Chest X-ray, PA view. Patient: 54 years old, sex F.
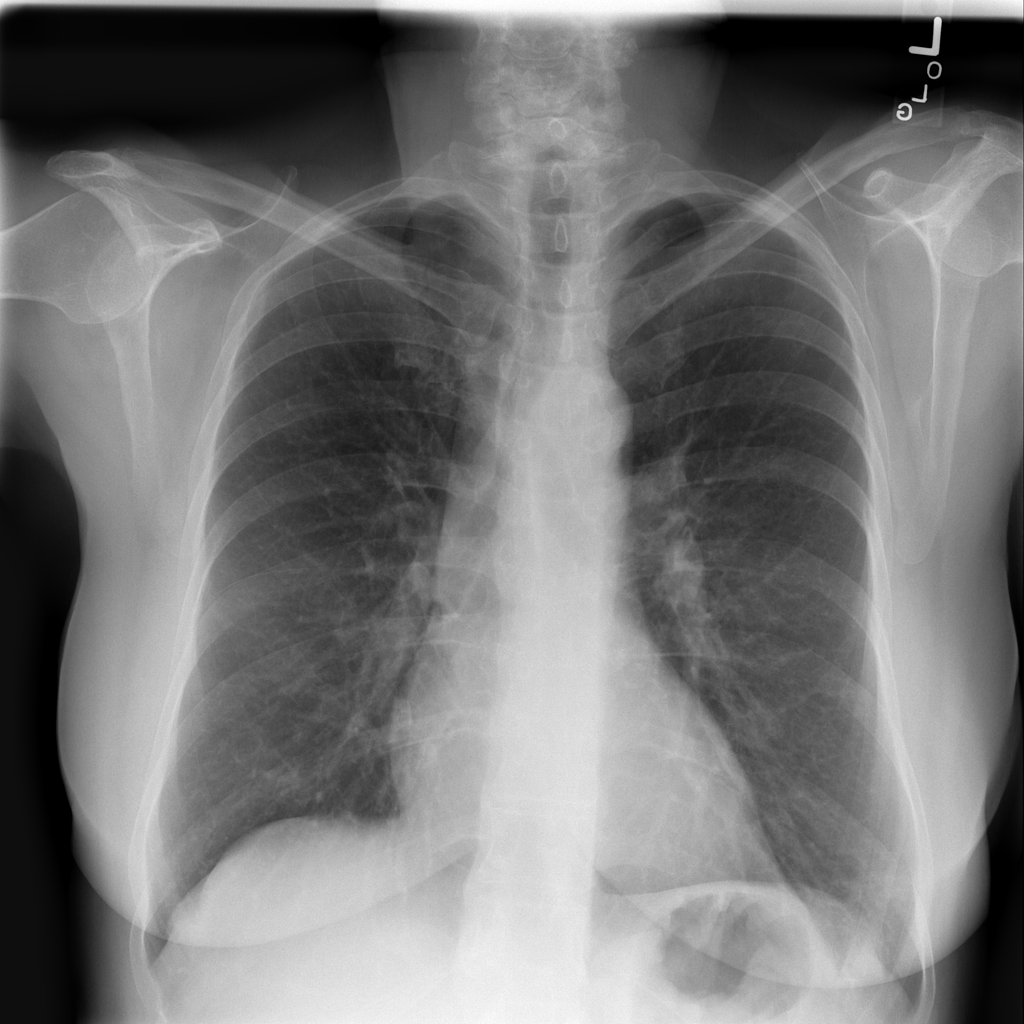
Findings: No Finding